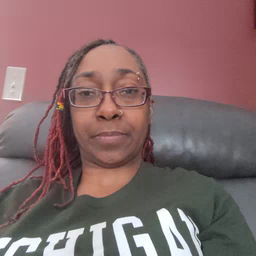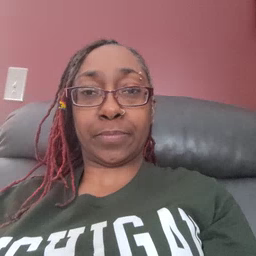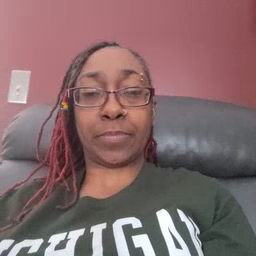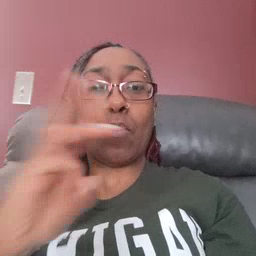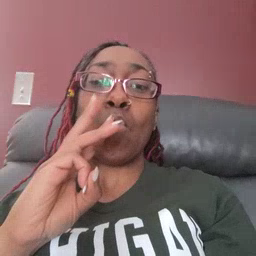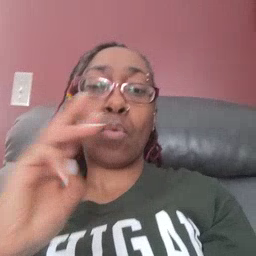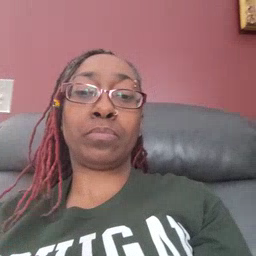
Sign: water